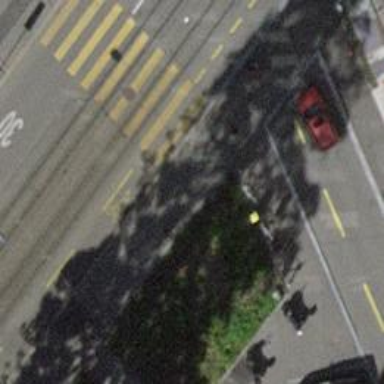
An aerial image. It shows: Post box is visible.